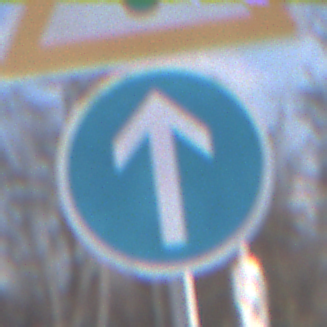
Verkehrszeichen: VorgeschriebeneFahrtrichtungGeradeaus
Zusatzzeichen oben: Lichtzeichenanlage
Umgebung: Outdoor, Nature
Tageszeit: MorningAfternoon
Wetter: PartlyCloudy
Licht: Natural
Jahreszeit: Winter
Kontrast: HighContrast